Current action and preconditions to check: trajectory_clear

Your task: For each precondition in the list above, predict whether it will hold at this action.

Consider the current scene as observed from the mobile robot's camera, and analyze the predicted future states of all dynamic agents (e.g., people, animals, vehicles, or any moving entities) within the NEXT SECOND.

IMPORTANT: Only answer "very likely" if you are absolutely certain—based on strong, clear evidence—that a dynamic agent will violate the precondition in the predicted future state. Do NOT answer "very likely" for unlikely, ambiguous, or low-probability risks.

Ask yourself for each precondition: Is there a high probability, with clear and convincing evidence, that the predicted future states of any dynamic agent will interfere with the predicted future state of the currently executing action within the NEXT SECOND, causing that precondition to fail?

Assess the risk level based on these predictions. Use "likely" or "very likely" if motions create a clear risk of interference.

Use "neutral" or "improbable" if agents are nearby but their predicted paths are clearly diverging or non-conflicting.

Failure Risk Categories: "very improbable", "improbable", "neutral", "likely", "very likely"

Answer Format: Output ONLY the probability_of_failure value from these categories: "very improbable", "improbable", "neutral", "likely", "very likely"

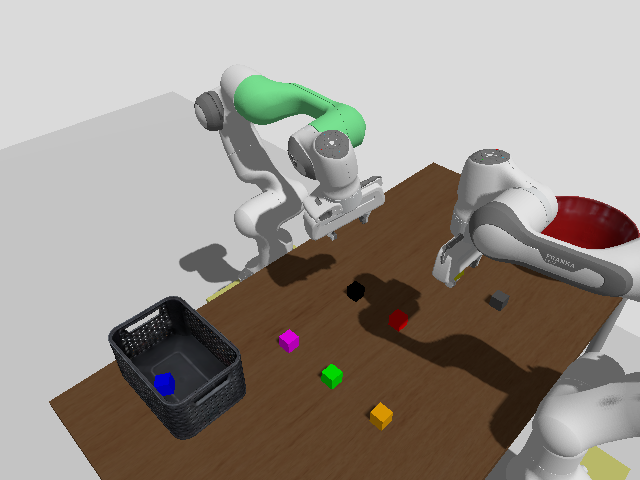

Answer: very improbable